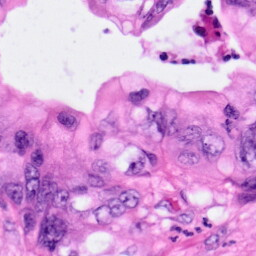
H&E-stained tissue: Pancreatic